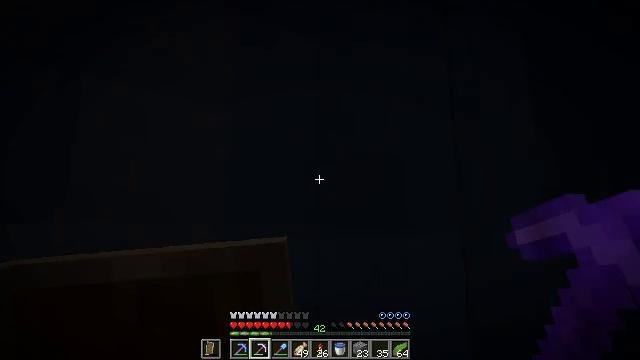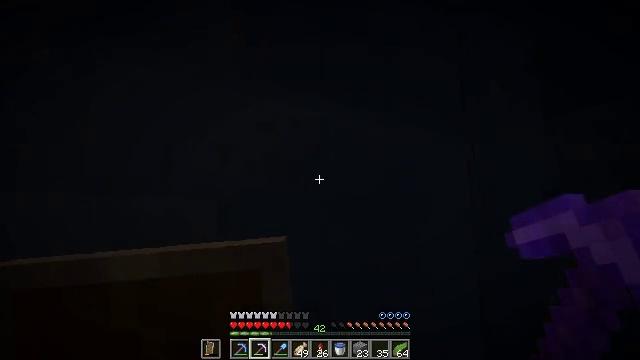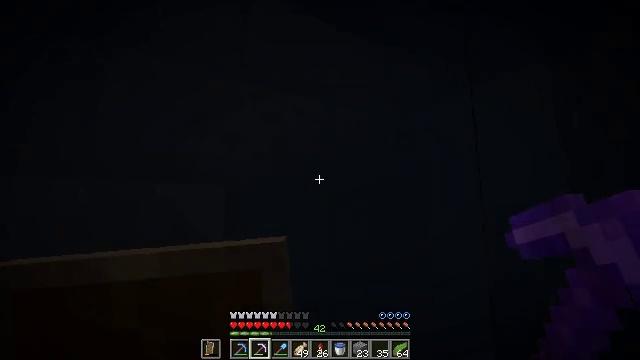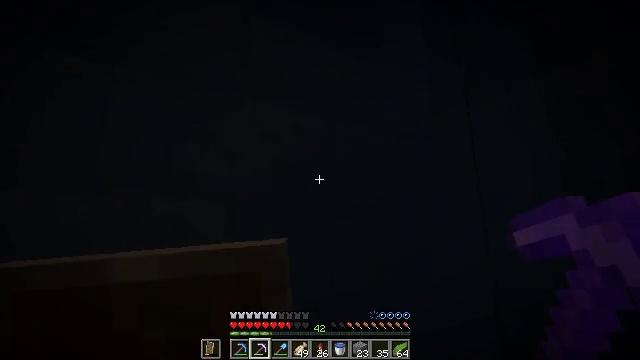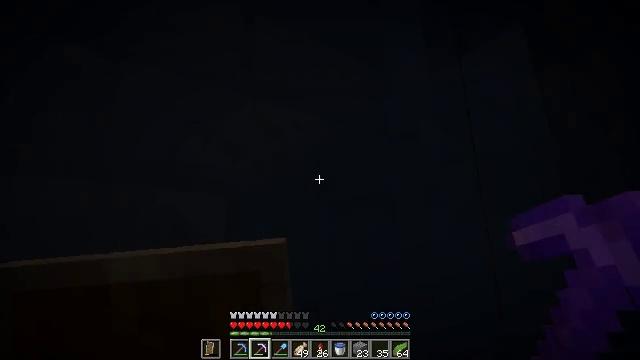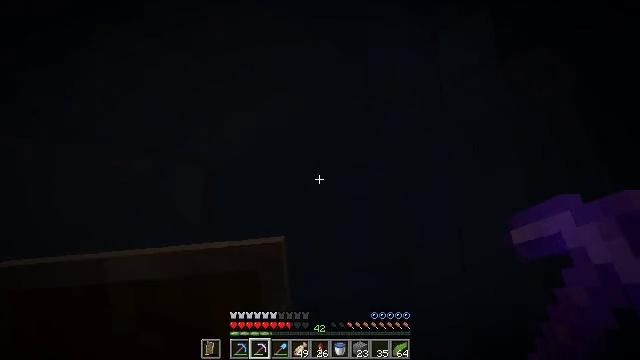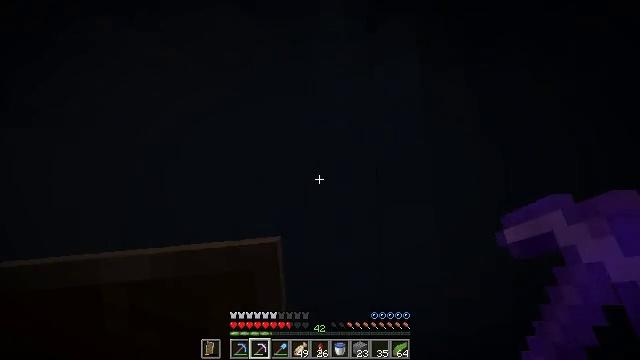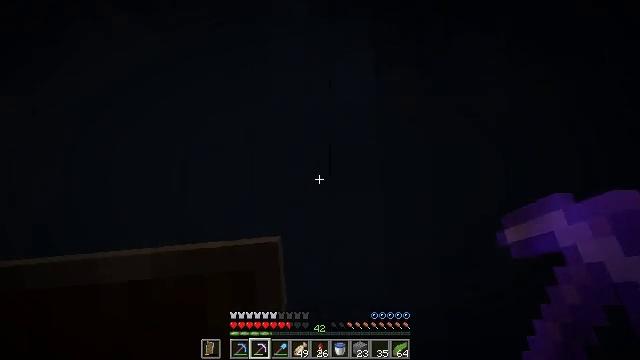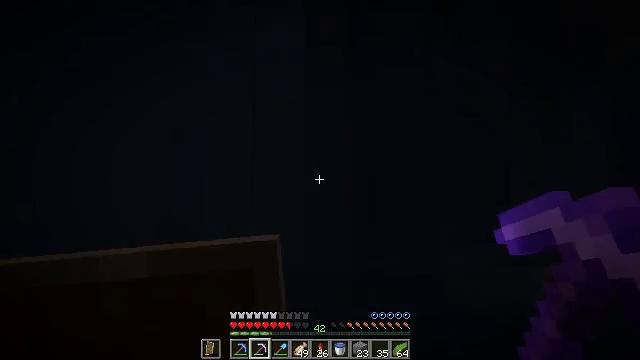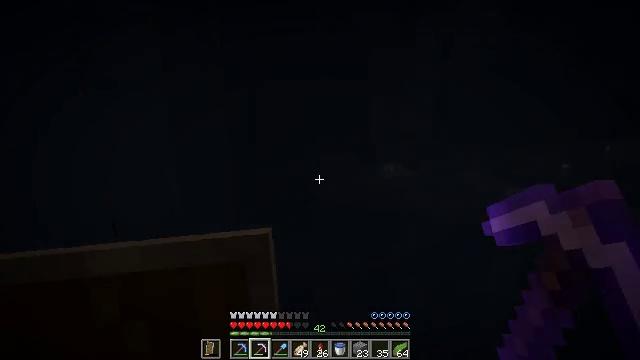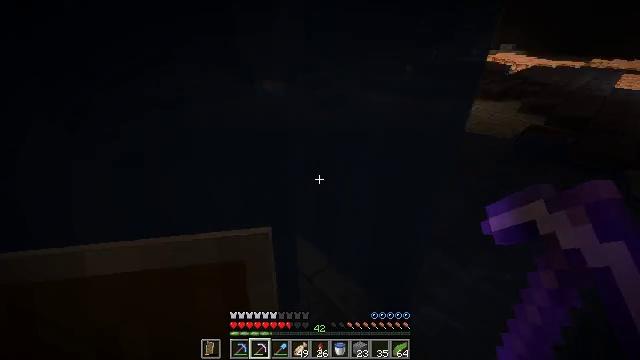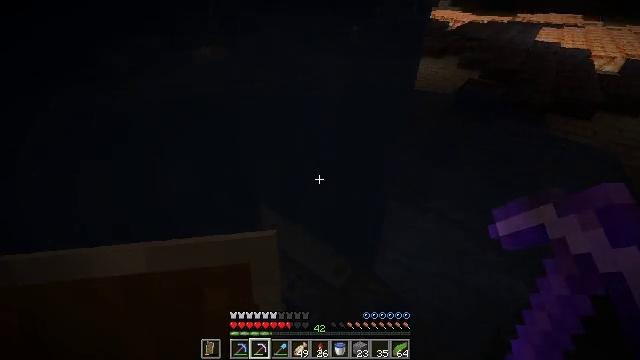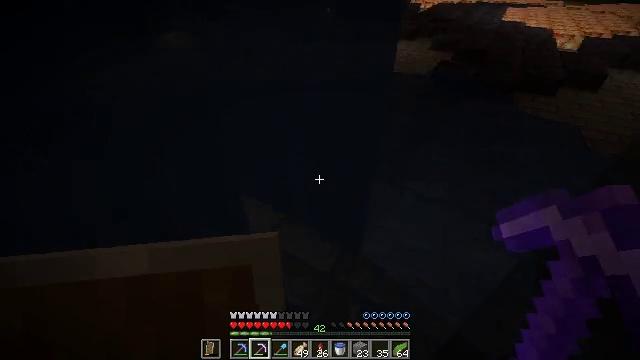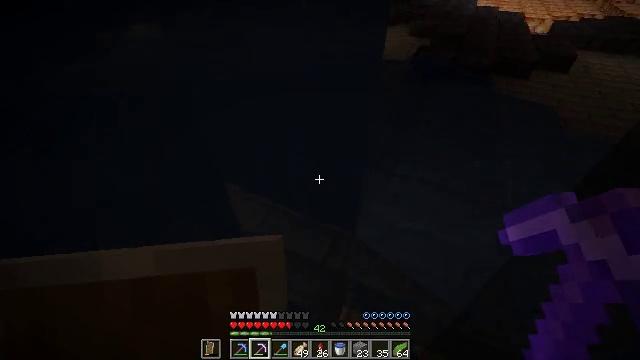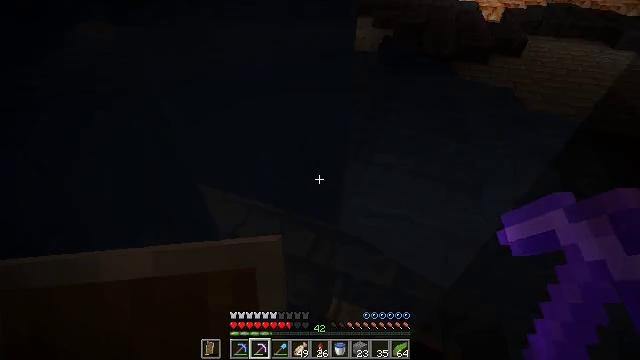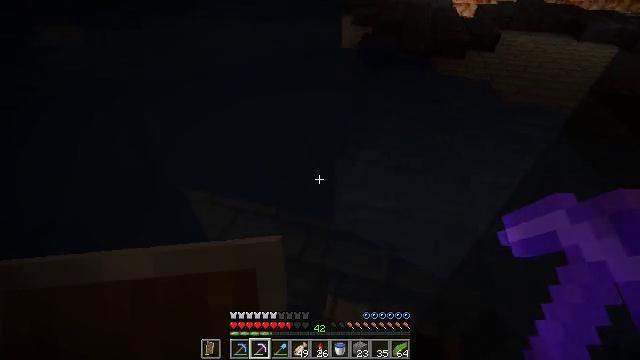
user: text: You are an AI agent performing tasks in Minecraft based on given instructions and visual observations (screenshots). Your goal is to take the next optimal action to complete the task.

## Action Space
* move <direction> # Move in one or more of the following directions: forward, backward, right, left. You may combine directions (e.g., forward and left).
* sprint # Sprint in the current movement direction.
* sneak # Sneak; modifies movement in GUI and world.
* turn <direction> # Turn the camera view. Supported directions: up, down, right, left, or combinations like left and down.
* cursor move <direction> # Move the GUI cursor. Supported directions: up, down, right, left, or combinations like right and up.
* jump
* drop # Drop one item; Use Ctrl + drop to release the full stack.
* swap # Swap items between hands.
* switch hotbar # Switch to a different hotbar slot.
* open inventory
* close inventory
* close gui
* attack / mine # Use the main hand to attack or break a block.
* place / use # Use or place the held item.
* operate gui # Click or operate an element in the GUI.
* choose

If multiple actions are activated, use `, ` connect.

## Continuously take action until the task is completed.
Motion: motion action
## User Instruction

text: Attack the black stained glass pane to break it.
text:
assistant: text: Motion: no_op
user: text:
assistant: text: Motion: no_op
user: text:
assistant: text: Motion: turn up
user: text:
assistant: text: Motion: turn up
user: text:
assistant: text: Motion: turn right
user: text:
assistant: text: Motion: turn right
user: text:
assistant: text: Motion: turn right and down
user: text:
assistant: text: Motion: turn right and down
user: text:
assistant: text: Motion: turn right and down
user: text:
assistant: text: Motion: turn right and down
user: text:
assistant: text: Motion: move forward, turn right and down
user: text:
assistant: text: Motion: move forward, turn right and down
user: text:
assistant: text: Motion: move forward, turn right and down
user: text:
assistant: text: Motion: move forward, turn right
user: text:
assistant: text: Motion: move forward, turn right
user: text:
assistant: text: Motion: move forward, turn right
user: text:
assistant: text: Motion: move forward, turn right
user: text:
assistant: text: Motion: move forward, turn right
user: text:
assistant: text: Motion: move forward
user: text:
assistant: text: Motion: move forward
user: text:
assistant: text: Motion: move forward
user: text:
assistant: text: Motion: move forward
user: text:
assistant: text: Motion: move forward
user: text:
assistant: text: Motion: move forward, turn right
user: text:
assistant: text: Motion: move forward, turn right
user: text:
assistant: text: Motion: move forward and move right, turn right
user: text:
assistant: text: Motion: move forward and move right
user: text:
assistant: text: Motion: move forward and move right
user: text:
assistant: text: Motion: move forward and move right
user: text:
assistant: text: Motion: move forward and move right, turn left